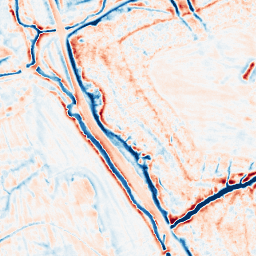
Category: edge_preserving
Decomposition family: bilateral
Decomposition parameters: d: 15
sigma_color: 150
sigma_space: 50
Upsampling method: sinc_hamming
Upsampling parameters: scale: 2
kernel_size: 4
Upsampling scale: 2